Brain MRI, t1w sequence, axial 2D slice.
Patient: age 29, sex F, weight 78 kg, height 1.78 m
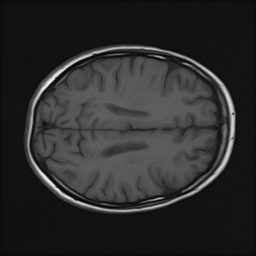